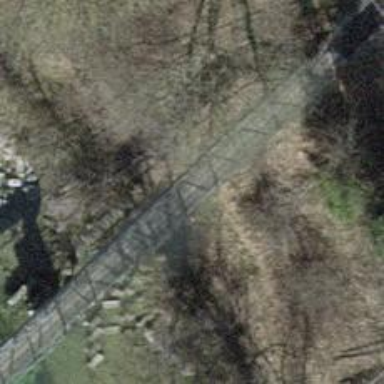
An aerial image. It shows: Footway bridge with concrete surface.